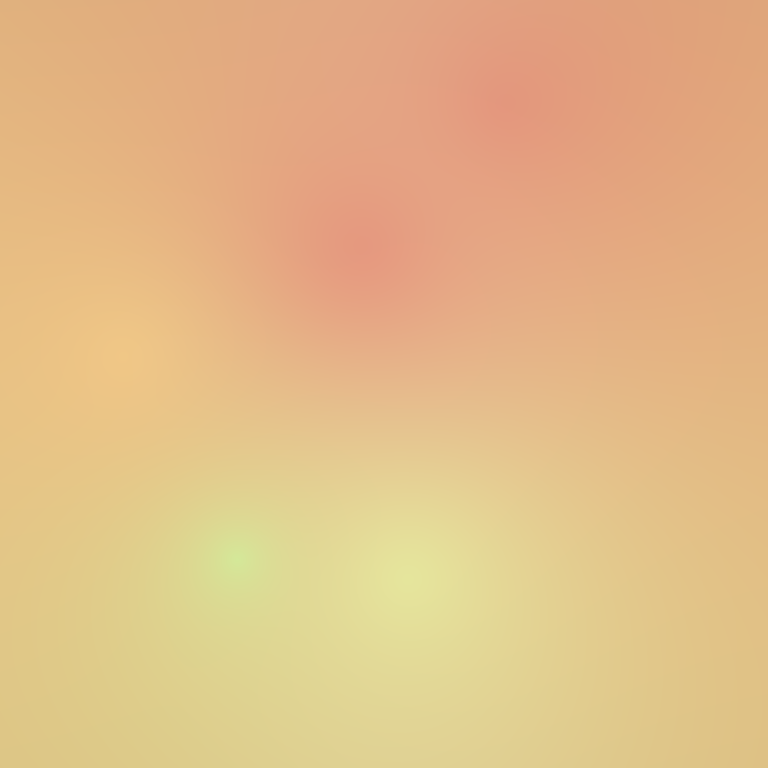
Abstract light effect, smooth gradient from warm peach to soft yellow, serene atmosphere, diffuse glow, no room, no furniture, no objects.